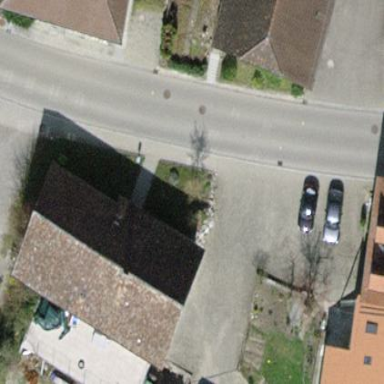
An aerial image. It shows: Detached building with gabled roof.